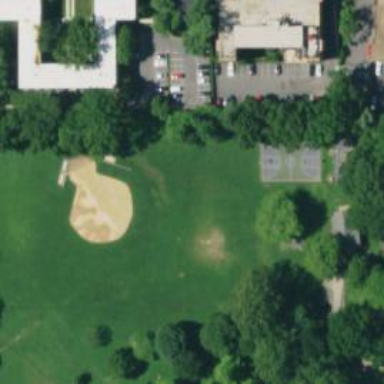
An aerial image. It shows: Grassy pitch designated for softball leisure sports.